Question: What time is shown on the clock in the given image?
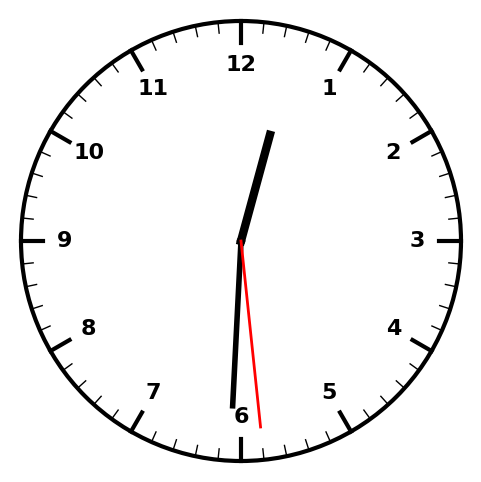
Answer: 12:30:29